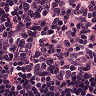
Metastatic tissue present: no